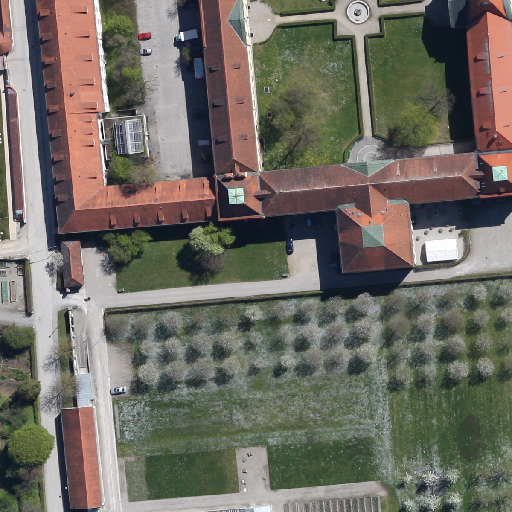
Referring expression: car in the parking area